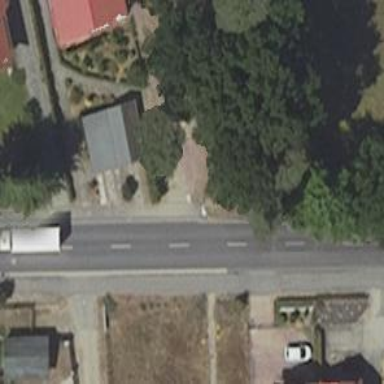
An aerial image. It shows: Secondary road with asphalt surface.